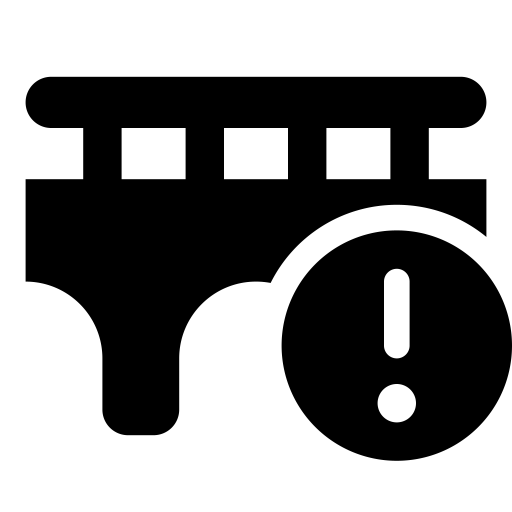
Tags: icon, FontAwesome, fa-icon, solid, bridge, circle, exclamation